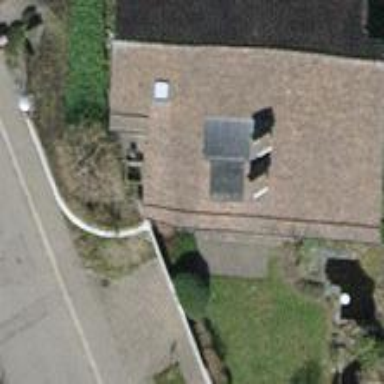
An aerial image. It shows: Building with tile roof.